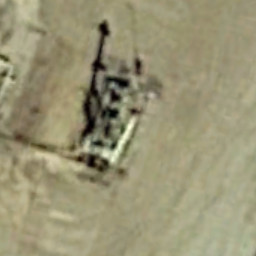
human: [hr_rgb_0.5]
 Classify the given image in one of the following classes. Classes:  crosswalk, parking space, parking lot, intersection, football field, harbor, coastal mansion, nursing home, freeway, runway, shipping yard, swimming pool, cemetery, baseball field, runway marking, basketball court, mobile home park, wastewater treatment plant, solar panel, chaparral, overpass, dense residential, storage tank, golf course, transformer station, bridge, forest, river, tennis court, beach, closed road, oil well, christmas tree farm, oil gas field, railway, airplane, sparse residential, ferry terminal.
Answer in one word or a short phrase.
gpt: oil well